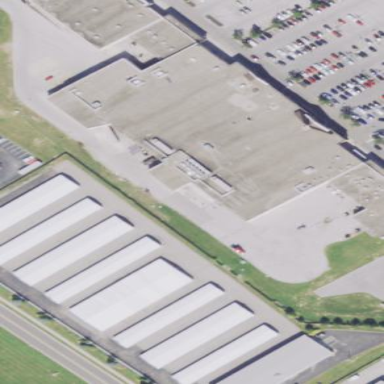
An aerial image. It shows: Industrial area with storage rental shop known as Public Storage.